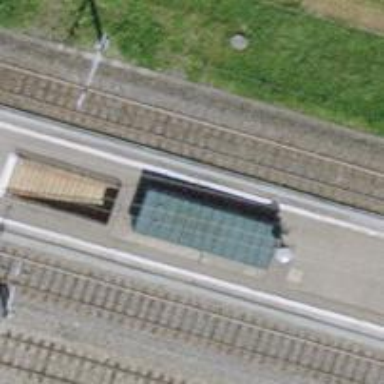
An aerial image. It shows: Public transport stop position along the railway.